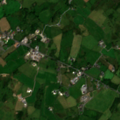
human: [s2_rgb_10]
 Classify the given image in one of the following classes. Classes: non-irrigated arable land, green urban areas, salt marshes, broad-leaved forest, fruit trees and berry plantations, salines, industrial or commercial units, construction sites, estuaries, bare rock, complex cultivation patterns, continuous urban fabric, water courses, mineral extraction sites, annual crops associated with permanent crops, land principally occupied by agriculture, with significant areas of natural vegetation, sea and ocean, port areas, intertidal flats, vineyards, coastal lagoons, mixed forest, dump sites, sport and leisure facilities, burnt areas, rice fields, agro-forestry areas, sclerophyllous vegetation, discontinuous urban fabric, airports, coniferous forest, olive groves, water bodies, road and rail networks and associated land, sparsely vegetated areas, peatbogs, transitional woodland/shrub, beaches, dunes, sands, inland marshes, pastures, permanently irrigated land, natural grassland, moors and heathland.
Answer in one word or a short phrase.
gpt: discontinuous urban fabric, pastures, land principally occupied by agriculture, with significant areas of natural vegetation